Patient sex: F
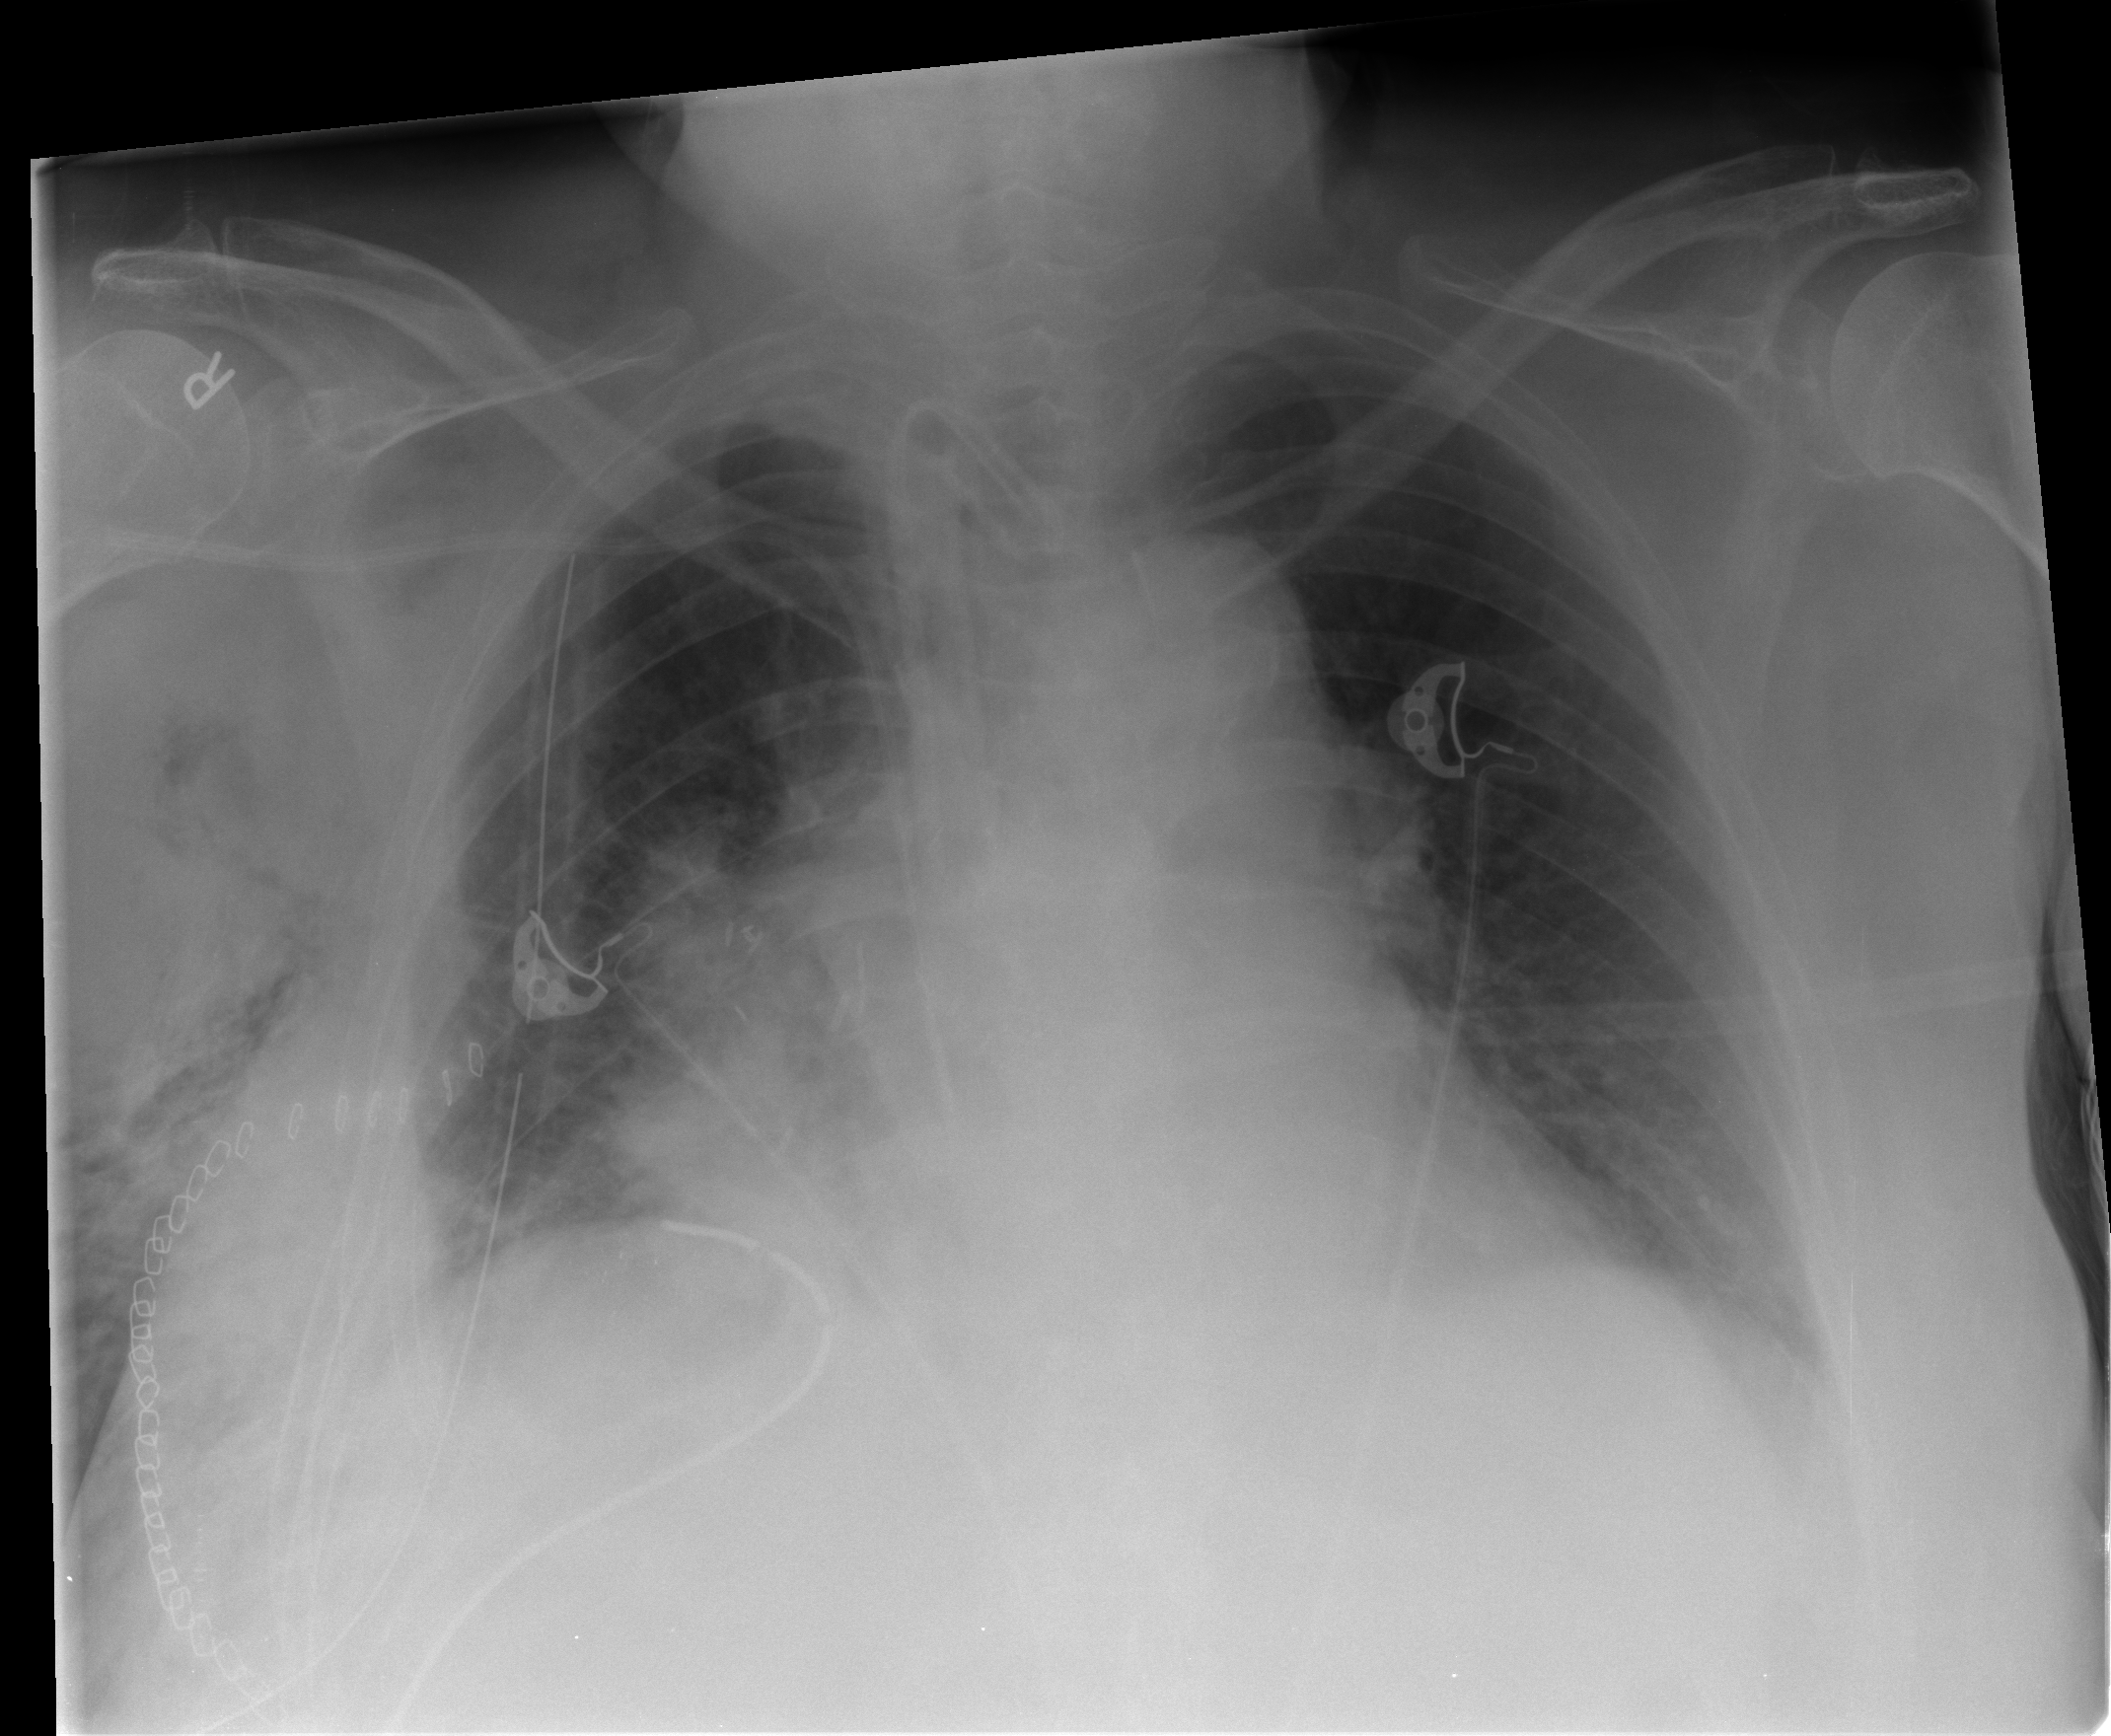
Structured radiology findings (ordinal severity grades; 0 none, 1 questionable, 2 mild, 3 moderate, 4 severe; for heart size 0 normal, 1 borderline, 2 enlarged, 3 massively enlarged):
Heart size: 2
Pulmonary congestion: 1
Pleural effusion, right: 1
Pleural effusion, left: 1
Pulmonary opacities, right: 2
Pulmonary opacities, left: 0
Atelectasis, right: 2
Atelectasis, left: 0